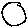
Label: circle